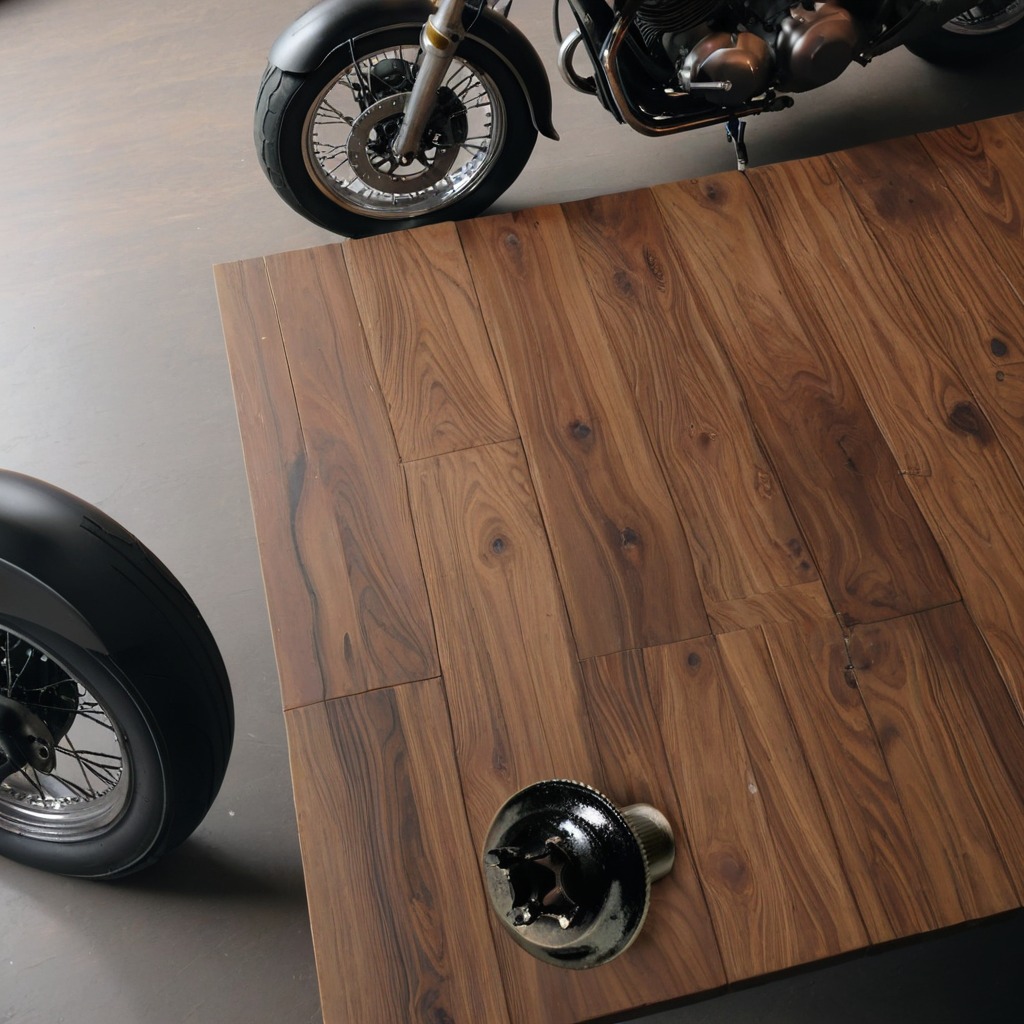
A metal screw lies on the oil-spilled wooden table in a vintage motorcycle garage.